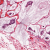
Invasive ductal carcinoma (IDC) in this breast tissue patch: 1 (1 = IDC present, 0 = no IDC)